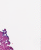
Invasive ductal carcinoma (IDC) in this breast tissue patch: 0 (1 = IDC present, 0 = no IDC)